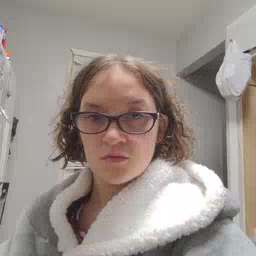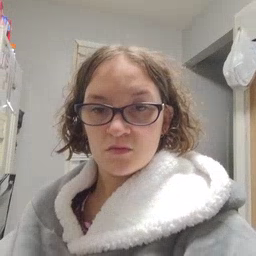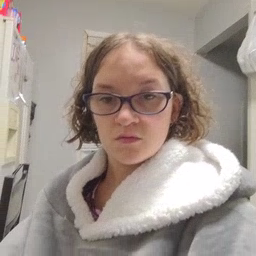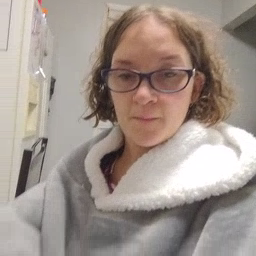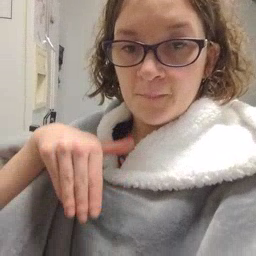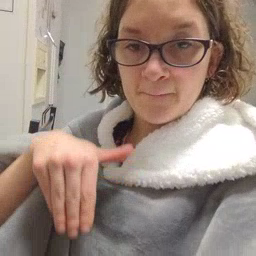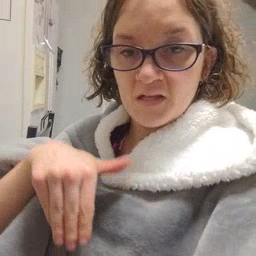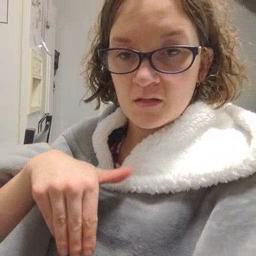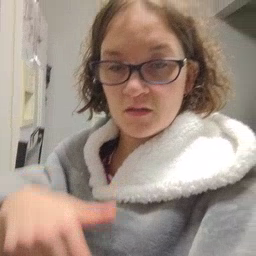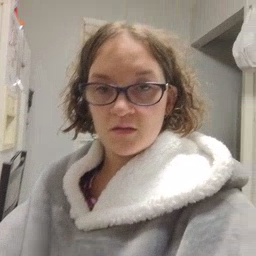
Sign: puppy